Question: need some help here. It's a very simple web app i'm developing but just needed some help with something.
Here's what's setup. I have a html form with one combo box. All I need is to update this combo box with the entries from a mysql table named 'supplier'. The input to this table 'supplier' is via another form on my website which i've already setup. I need help in auto updating this combo box from the table 'supplier'. Please let me know the php code for it. I've included my code as well. Thanks in advance! I have included the html form as well.

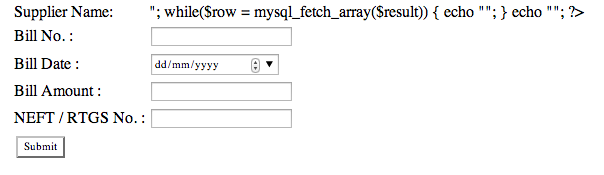
Answer: replace your code
'''
$result = mysql_query("SELECT supplier FROM supplier");
while($row = mysql_fetch_array($result))
{
/*echo '<form action="">';*/
echo "<select name='supplier'>";
echo "<option value = '$row[supplier]'>""</option>";
echo "</select>";
'''
with
'''
$result = mysql_query("SELECT supplier FROM supplier");
echo "<select name='supplier'>";
while($row = mysql_fetch_assoc($result))
{
echo "<option value = '".$row[supplier]."'>".$row[supplier]."</option>";
}
echo "</select>";
'''